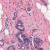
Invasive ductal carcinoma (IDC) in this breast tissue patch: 0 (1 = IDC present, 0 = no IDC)